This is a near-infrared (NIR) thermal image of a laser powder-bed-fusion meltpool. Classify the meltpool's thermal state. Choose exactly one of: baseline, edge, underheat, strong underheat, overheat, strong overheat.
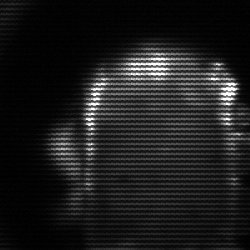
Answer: baseline